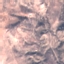
Land use / land cover: HerbaceousVegetation